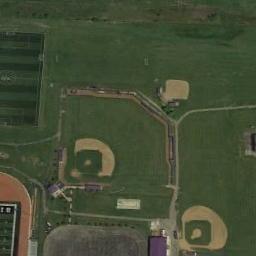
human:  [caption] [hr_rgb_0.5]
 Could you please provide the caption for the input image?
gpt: Three baseball diamonds next to the playground and a purple building beside .

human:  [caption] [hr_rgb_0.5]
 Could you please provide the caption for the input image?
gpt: There are three baseball diamonds in the grass surrounded by the playground and houses .

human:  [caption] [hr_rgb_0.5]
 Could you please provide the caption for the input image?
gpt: There are two big baseball diamonds and a small baseball diamond next to a playground .

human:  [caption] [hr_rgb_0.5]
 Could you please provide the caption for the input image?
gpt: There are two baseball fields by the road .

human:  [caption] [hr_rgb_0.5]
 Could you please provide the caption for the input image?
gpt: The track diamond is next to three baseball diamonds .